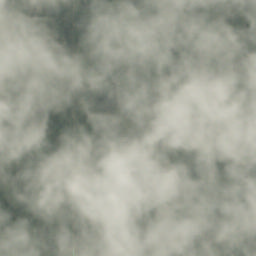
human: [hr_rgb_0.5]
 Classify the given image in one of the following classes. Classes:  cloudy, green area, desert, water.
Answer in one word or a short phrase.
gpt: cloudy